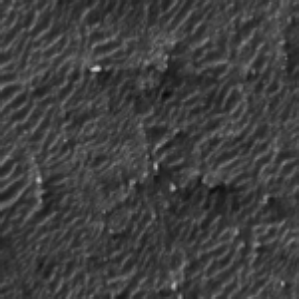
Label: frost